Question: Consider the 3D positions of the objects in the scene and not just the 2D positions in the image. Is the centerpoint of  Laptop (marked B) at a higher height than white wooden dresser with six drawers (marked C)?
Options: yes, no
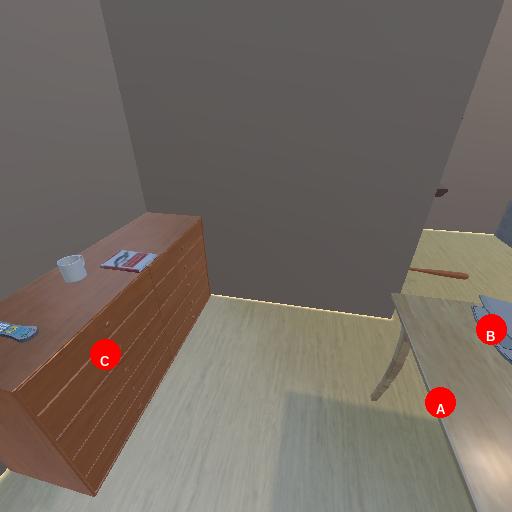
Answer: yes